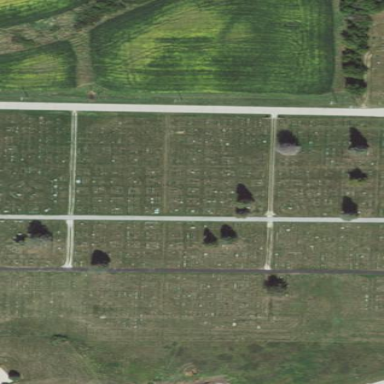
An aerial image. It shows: Cemetery.